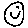
Label: smiley face